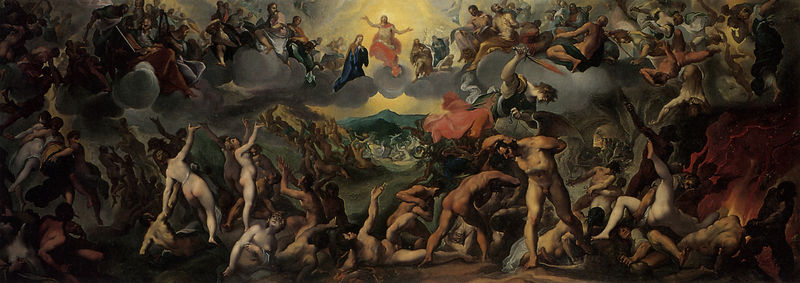
Titel: Das Jüngste Gericht
Künstler: Joseph d.Ä. Heintz
Standort: Prag
Institution: Nationalgalerie
Schlagwörter: akt, berg, blau, dunkel, feuer, flügel, gemälde, gott, himmel, körper, mann, meer, nackt, umhang, weiß, wolken, frauen, gelb, grün, landschaft, menschen, braun, brust, frau, grau, hell, hintergrund, kleider, licht, männer, orange, rücken, schwarz, rot, wolke, malerei, gericht, richter, arme, barock, mensch, tod, hände, erde, sonne, boden, gold, mantel, rosa, engel, beine, gleb, brüste, füße, hintern, italien, perspektive, berge, gebirge, tag, gewalt, querformat, schlacht, sturm, muskeln, nackte, scham, fallen, panorama, paradies, penis, flammen, schwert, schwerter, gemetzel, strafe, beten, gebet, orgie, rüstung, fries, hellgrau, christus, jesus, apokalypse, fegefeuer, hölle, jüngstes gericht, leid, leiden, manierismus, teufel, verdammnis, verdammte, flehen, letzte gericht, erscheinung, heilige, fresko, jünger, maria, madonna, magdalena, sünde, anbetung, brustkorb, erzengel, petrus, streben, fresco, auferstehung, himmelfahrt, klagen, erlöser, michelangelo, himmer, urteil, christ, funken, sehnen, biebel, apostel, strahlenkranz, weltgericht, höllenfeuer, seraphim, trinität, sünder, cherubim, jüngster tag, gelg, gliedmaßen, unzucht, tübke, aufnahme mariens, bachhanale, genbet, händeringend, jüngste, anbetend, ohannes, querkomposition, nachkt, aufersteheung, jüngste tag, jüngster, letzes gericht